Question: My goal is separate web pages into parts (header, contacts, footer,...) with OpenCV Python. I converted the image of the web page to grayscale and used Canny. Here's the result:

As you can see, the border of the parts are very clear with the human eyes to detect, and I think this problem is little for OpenCV, but I can't figure out how to export each part into a separate file (or at least get the lines' coordinates).
Here's my current code for Grayscale + Canny
'''
import cv2
import numpy as np
img = cv2.imread("image.png",cv2.IMREAD_GRAYSCALE)
edges = cv2.Canny(img, 5, 10)
'''
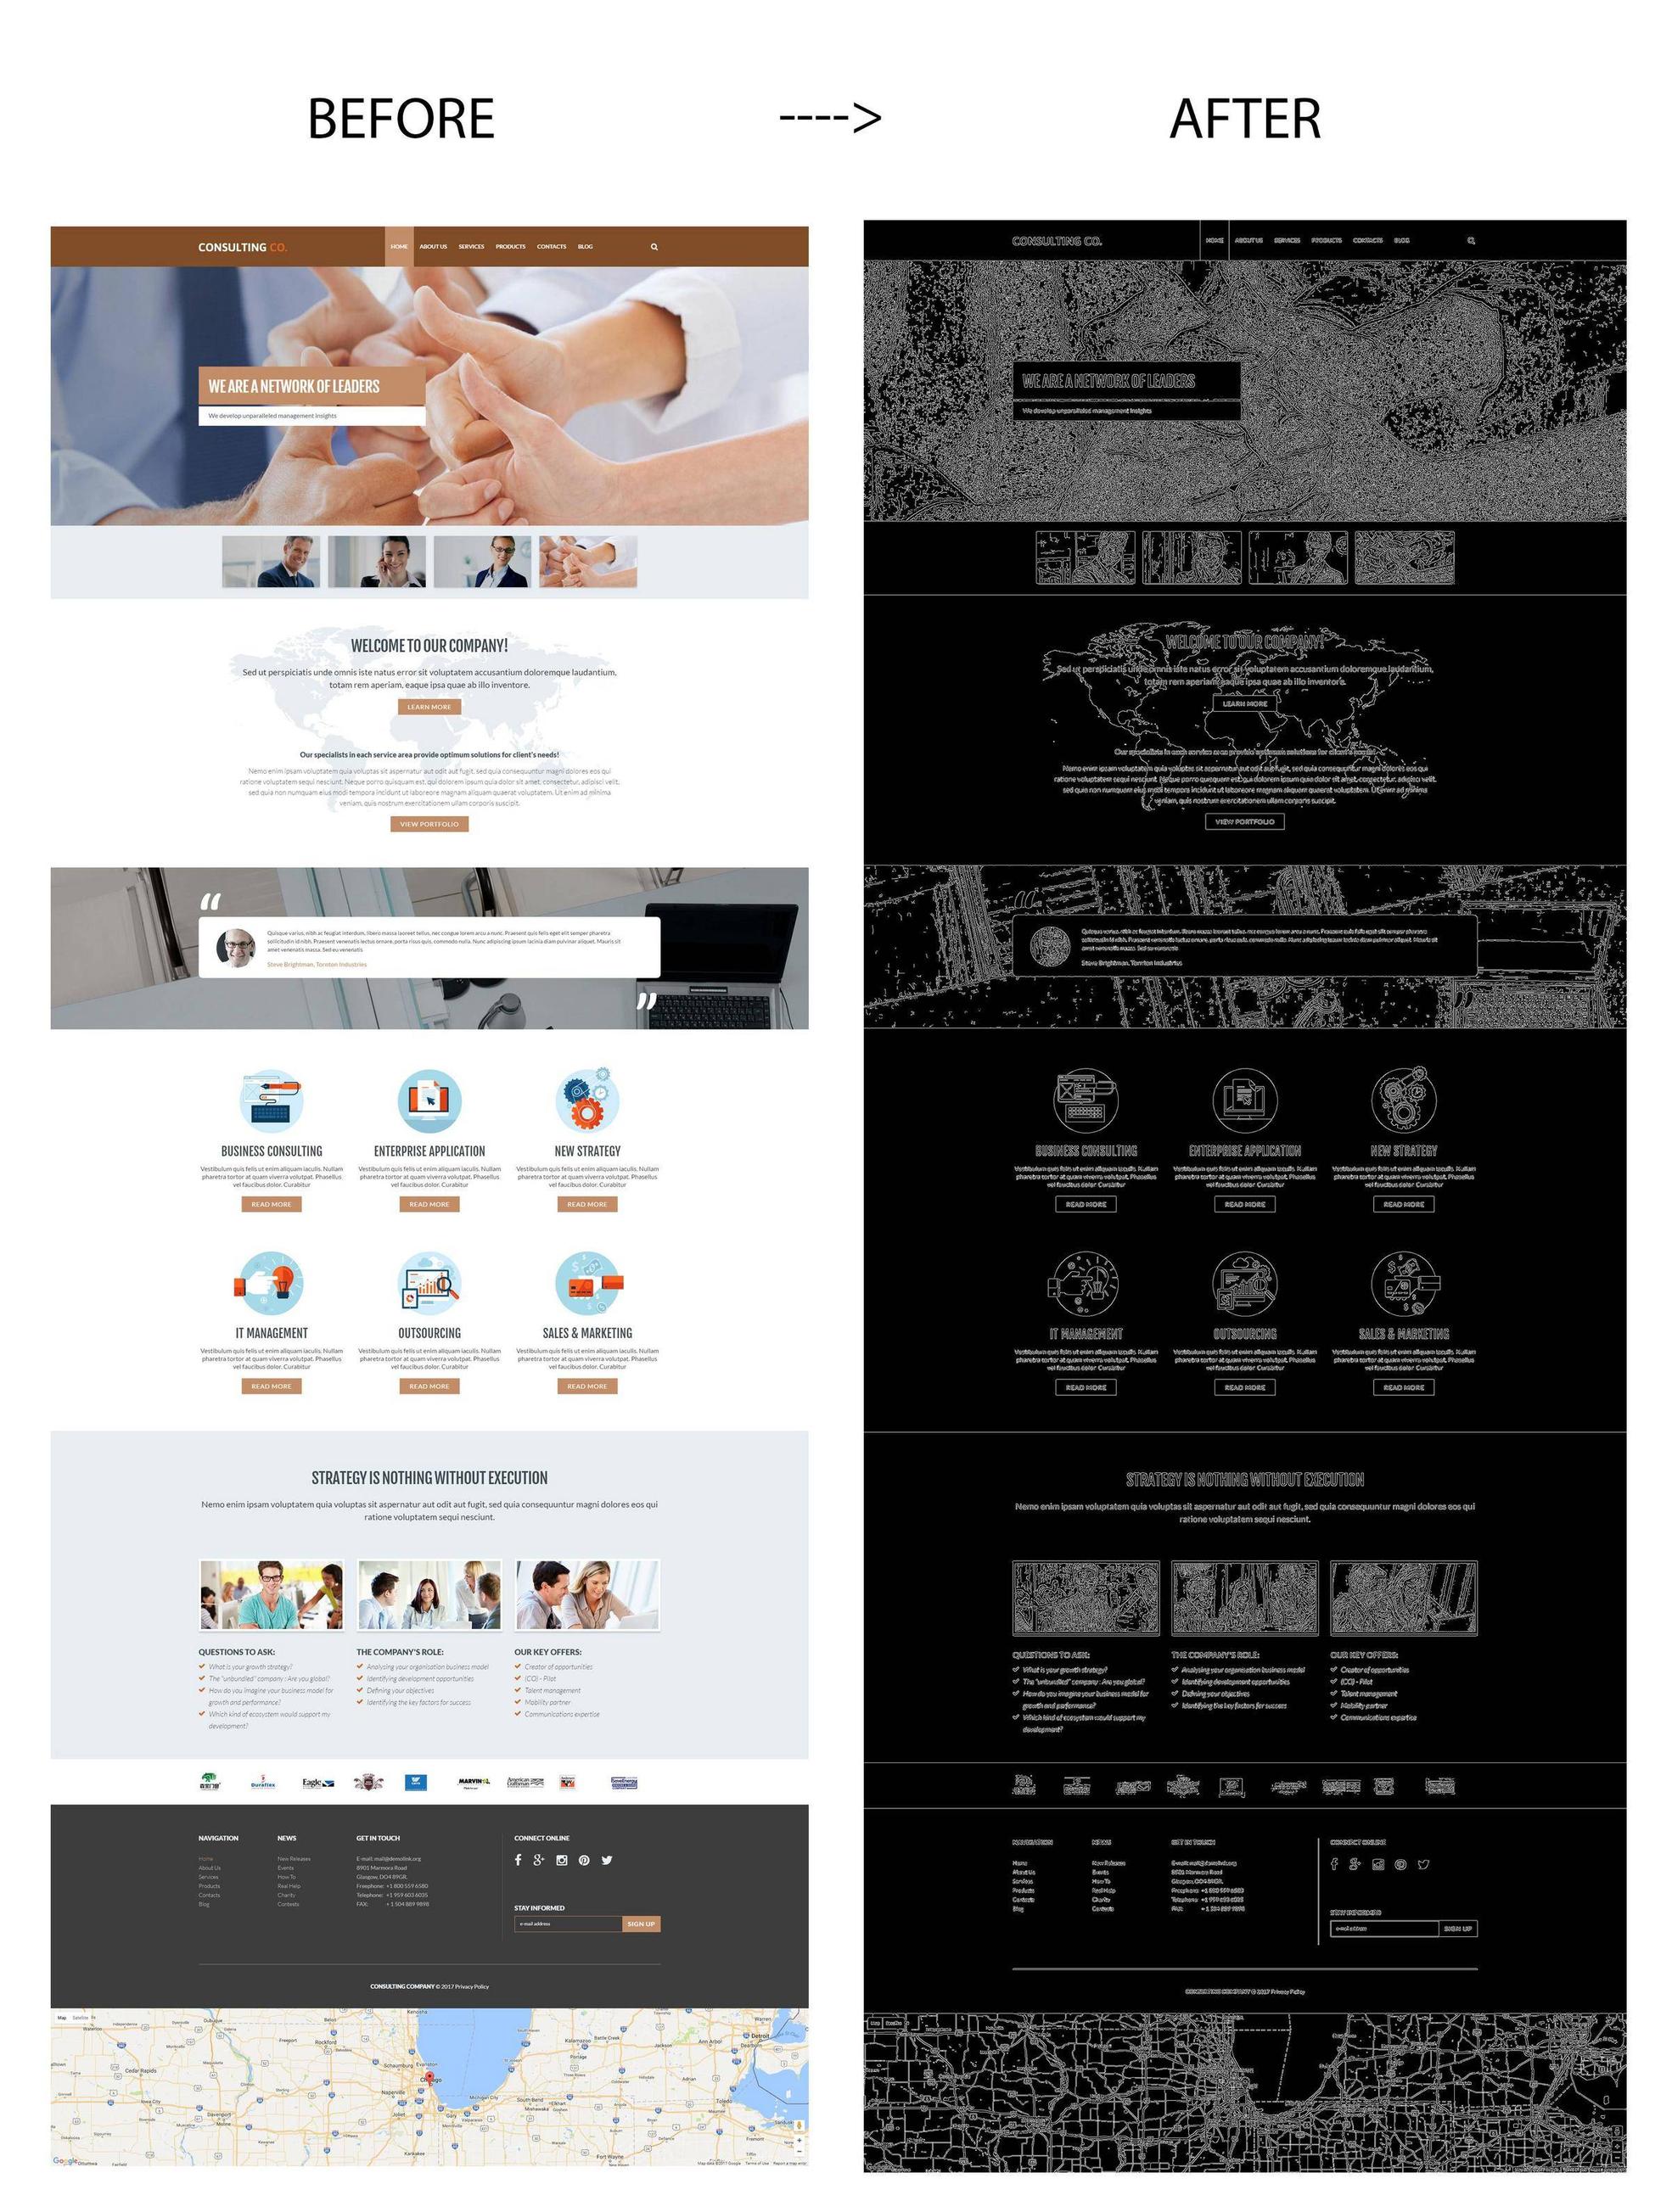
Answer: Use Hough lines and check for 'slope = 0'. You will find <URL> very helpful and interesting.